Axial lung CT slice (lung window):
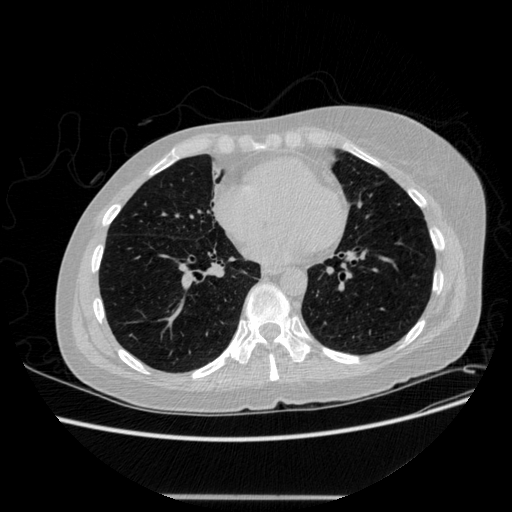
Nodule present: no